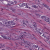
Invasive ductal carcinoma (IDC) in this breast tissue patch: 1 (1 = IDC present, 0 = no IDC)